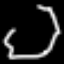
Label: octagon